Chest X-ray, PA view. Patient: 70 years old, sex M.
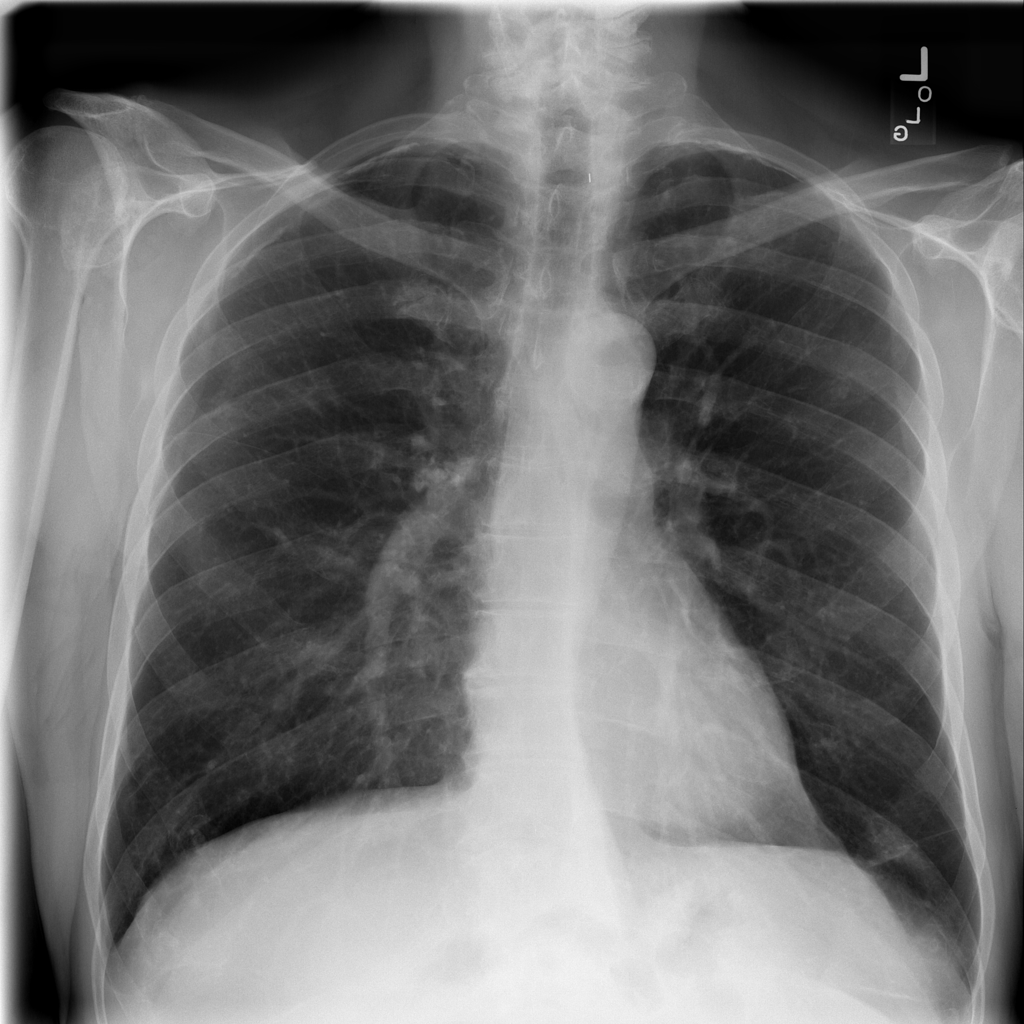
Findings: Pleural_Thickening